Question: i would like to know how can i determine whether [FirstName] on the report is being pulled from dataset1 or dataset2???

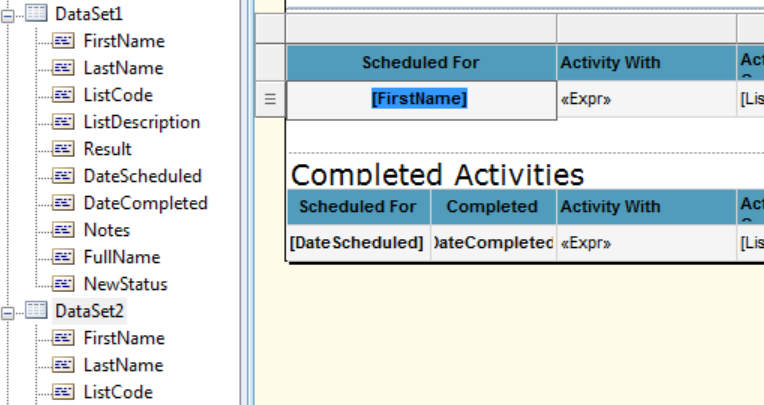
Answer: To build on Konza's comment: The tablix (or table) is connected to one dataset. Right click in the upper left corner of the gray border of the selected tablix to show the Tablix Properties dialog. Or look in the Visual Studio Properties pane for the properties of your tablix.
The property will be listed as "Dataset name" in the dialog and as "DataSetName" in the properties pane.